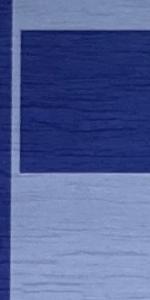
Label: Empty